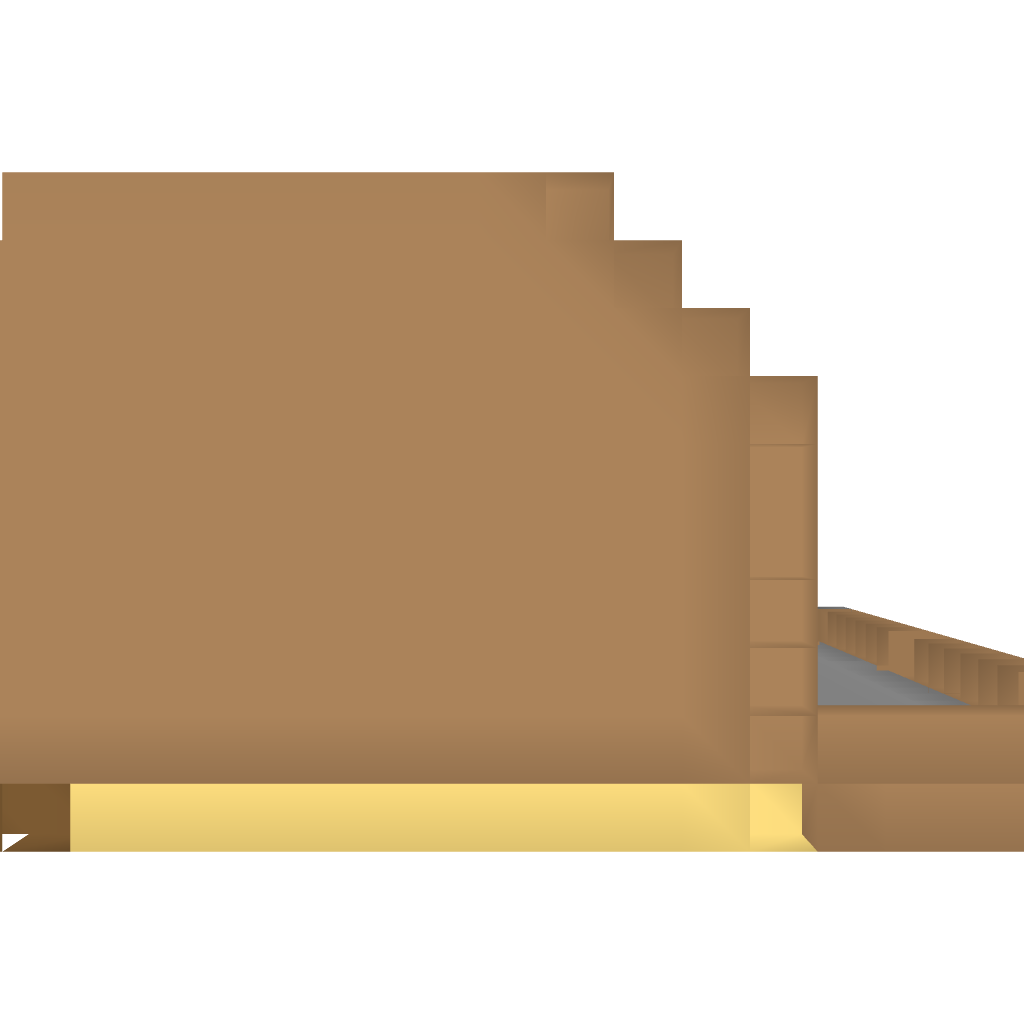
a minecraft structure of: medium horse stable bad low quality